Interaction volume radius: 5 \u00c5
Interaction volume height: 20 \u00c5
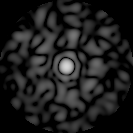
Disorder parameter: 0.8803